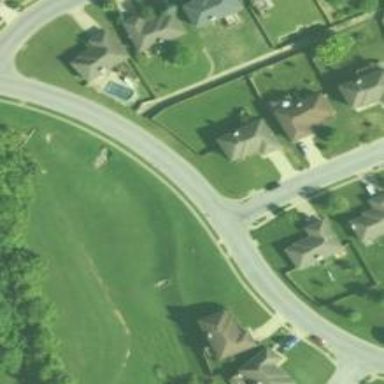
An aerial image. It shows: Residential road.